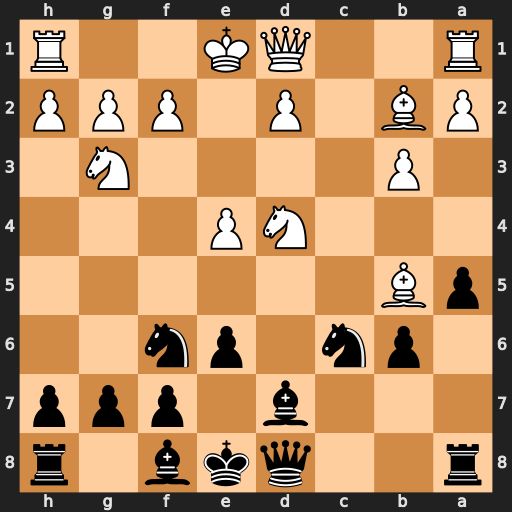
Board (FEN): r2qkb1r/3b1ppp/1pn1pn2/pB6/3NP3/1P4N1/PB1P1PPP/R2QK2R
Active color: b
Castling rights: KQkq
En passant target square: -
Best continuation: Nxd4 Bxd7+ Qxd7